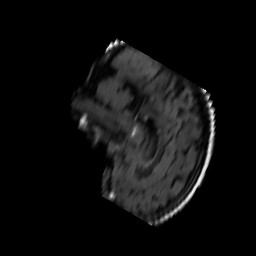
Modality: FLAIR
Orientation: sagittal
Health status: ill
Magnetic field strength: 3 T